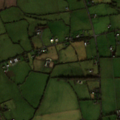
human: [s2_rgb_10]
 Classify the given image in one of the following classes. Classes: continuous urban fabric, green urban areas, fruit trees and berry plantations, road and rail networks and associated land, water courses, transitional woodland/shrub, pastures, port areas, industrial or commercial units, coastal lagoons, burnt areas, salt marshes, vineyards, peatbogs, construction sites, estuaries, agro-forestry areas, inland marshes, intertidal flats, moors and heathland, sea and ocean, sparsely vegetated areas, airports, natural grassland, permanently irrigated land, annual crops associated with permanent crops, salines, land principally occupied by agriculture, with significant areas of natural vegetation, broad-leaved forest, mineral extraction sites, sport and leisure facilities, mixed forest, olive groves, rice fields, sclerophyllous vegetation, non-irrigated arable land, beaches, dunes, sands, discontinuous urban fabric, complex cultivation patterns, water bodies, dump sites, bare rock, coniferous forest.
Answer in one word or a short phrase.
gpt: non-irrigated arable land, pastures